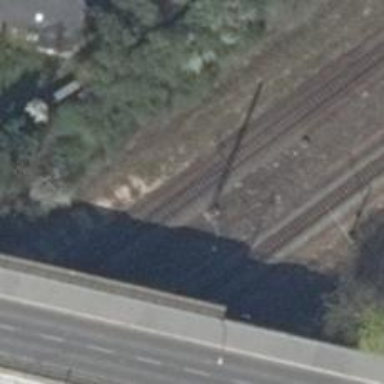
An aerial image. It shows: Railway milestone with catenary mast.